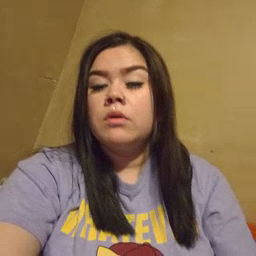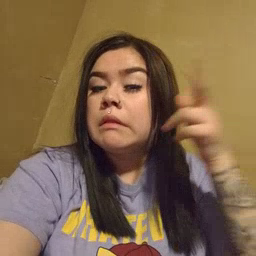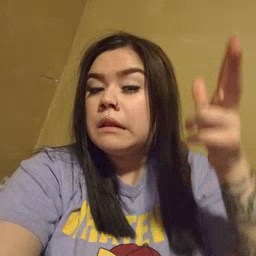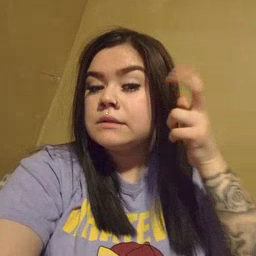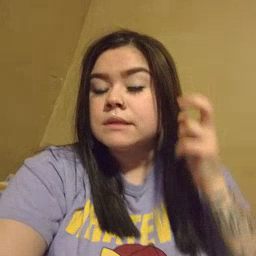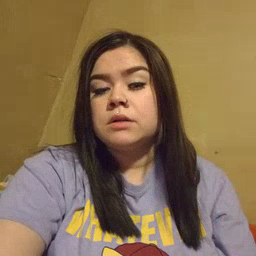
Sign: listen